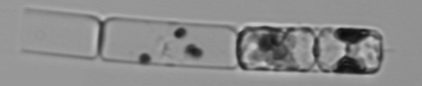
Label: Guinardia_delicatula_TAG_internal_parasite